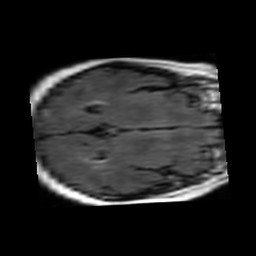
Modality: FLAIR
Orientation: axial
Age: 67
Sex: female
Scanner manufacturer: philips
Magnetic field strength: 1.5 T
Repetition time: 6 s
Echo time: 0.12 s